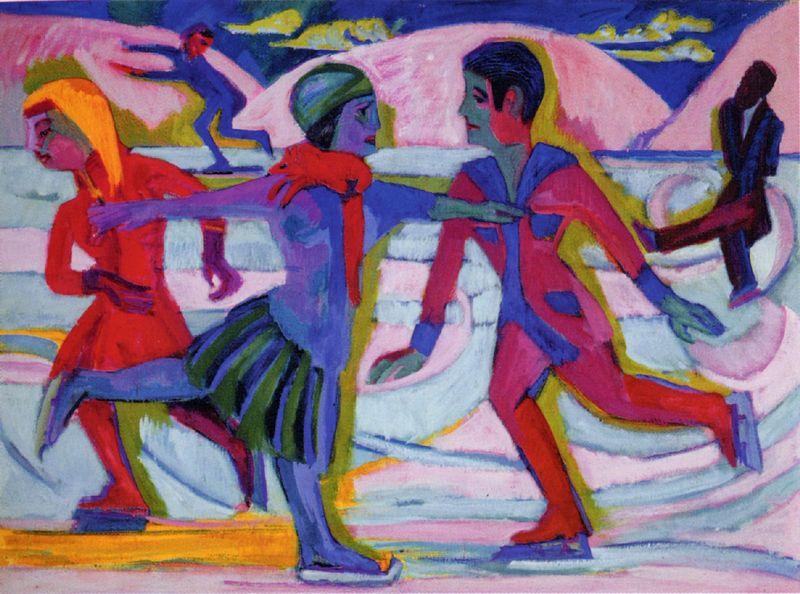
Titel: Schlittschuhläufer
Künstler: Ernst Ludwig Kirchner
Institution: Darmstadt, Hessisches Landesmuseum
Schlagwörter: blau, mann, gelb, mädchen, bunt, frau, eis, rot, schal, expressionismus, tanz, rosa, farbig, liebe, man, laufen, spuren, farbe, lila, figuren, spielen, expressionistisch, schlittschuhlaufen, schlittschuh, schlittschuhe, schlittschuhläufer, eistanz, schnittlauf, schneelauf, pirourette